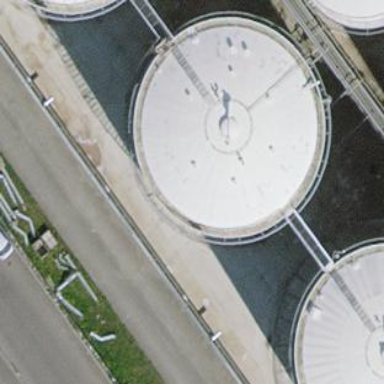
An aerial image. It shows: Building with storage tank.